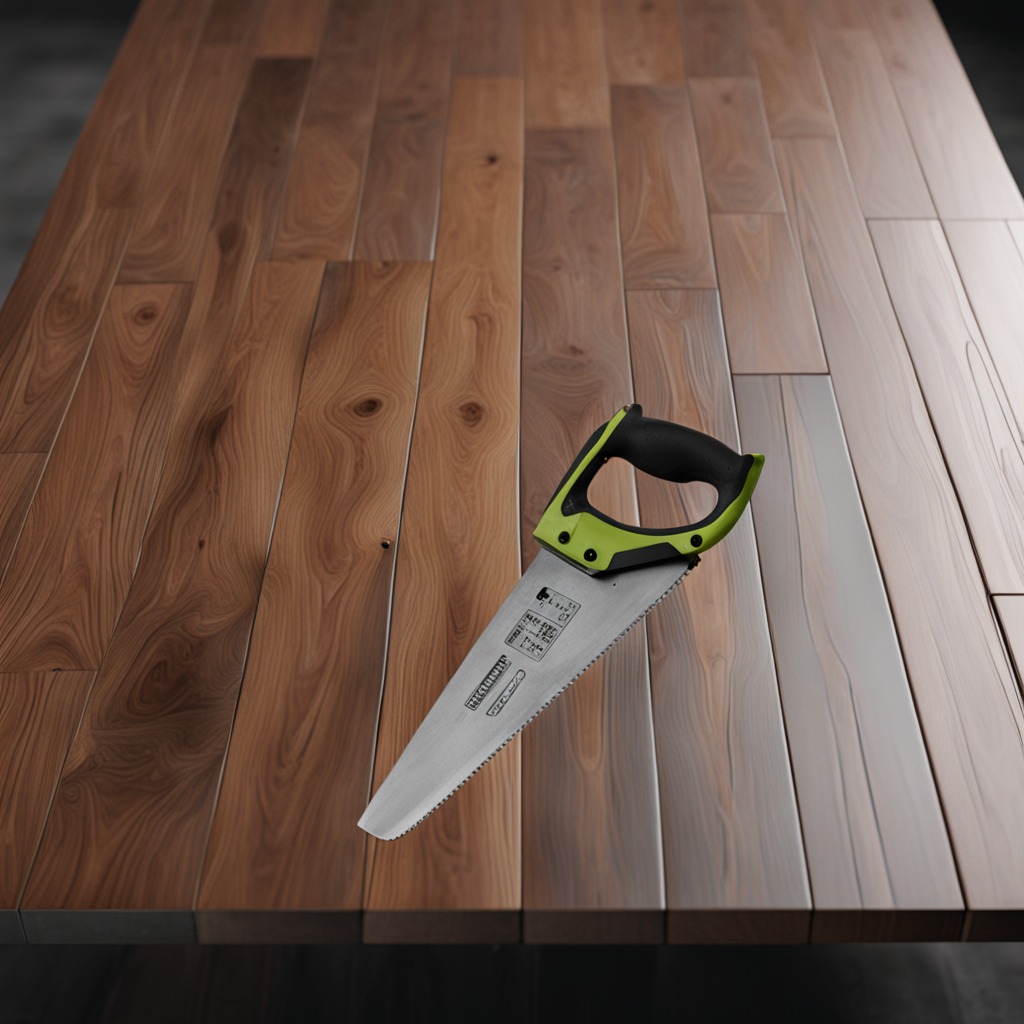
A metal saw lies on the oil-spilled wooden table in a vintage motorcycle garage.